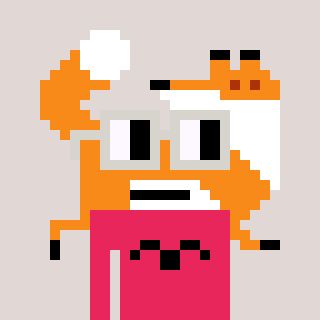
a pixel art character with square light gray glasses, a fox-shaped head and a redpinkish-colored body on a warm background